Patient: sex F, age 59
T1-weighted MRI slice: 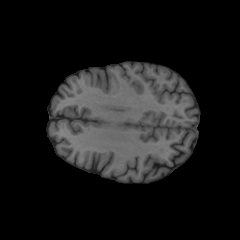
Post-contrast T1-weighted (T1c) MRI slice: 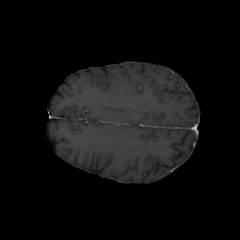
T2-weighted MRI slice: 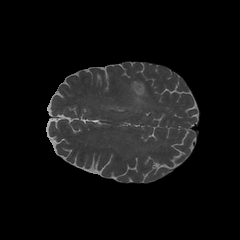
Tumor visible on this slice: yes
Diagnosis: Glioblastoma, IDH-wildtype
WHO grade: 4